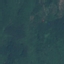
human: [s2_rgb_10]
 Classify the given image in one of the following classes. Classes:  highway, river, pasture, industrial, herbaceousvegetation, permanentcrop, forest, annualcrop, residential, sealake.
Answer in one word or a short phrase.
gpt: Forest